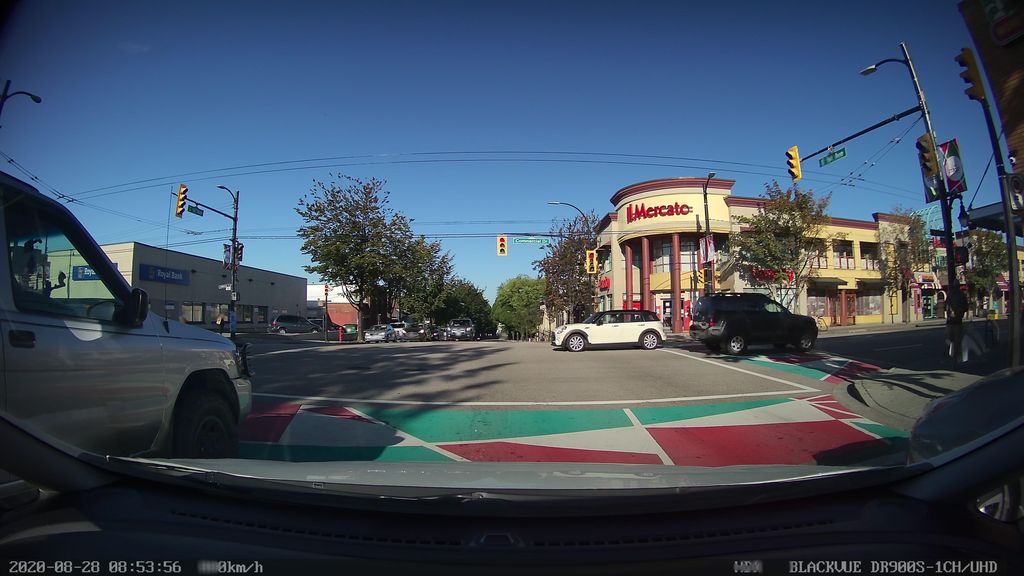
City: vancouver